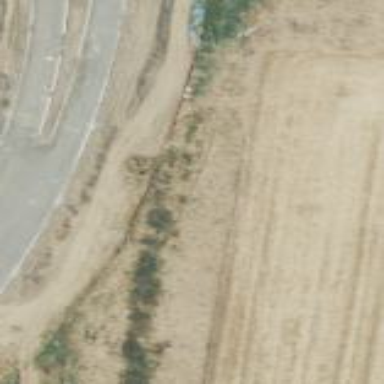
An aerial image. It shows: Fence with chain link type.